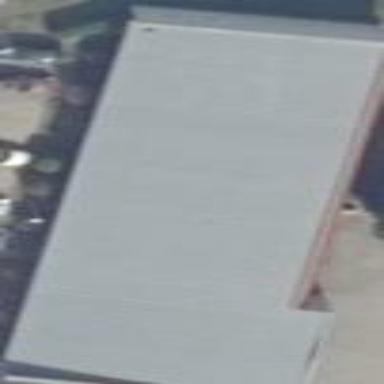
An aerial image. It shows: Industrial building.